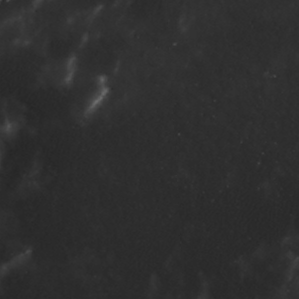
Label: non_frost